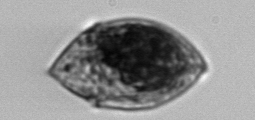
Label: Gyrodinium